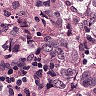
Metastatic tissue present: yes